Field crop: tomato
Growth stage: 1
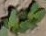
Species: solanum